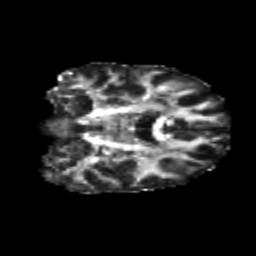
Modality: FA
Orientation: coronal
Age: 22
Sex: female
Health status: healthy
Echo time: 0.074 s